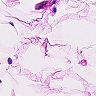
Metastatic tissue present: no